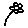
Label: flower